Question: I use <URL> and I tried to implement MouseOverEvent and MouseOutEvent for a TouchPanel as the following example shows. It turns out the these events are not working on mobile devices like the iPhone.
On Desktop: Both events work when you have mouse button up or down.
On Mobile: Not working! MouseOverEvent is triggert when I perform a click.
Is there a Touch equivalent implementation for these events like TouchOverEvent or TouchOutEvent?
'''
public class MyTouchPanel extends TouchPanel
implements HasMouseOverHandlers, HasMouseOutHandlers {
@Override
public HandlerRegistration addMouseOverHandler(MouseOverHandler handler) {
return addDomHandler(handler, MouseOverEvent.getType());
}
@Override
public HandlerRegistration addMouseOutHandler(MouseOutHandler handler) {
return addDomHandler(handler, MouseOutEvent.getType());
}
}
'''
Edit: I know that there is TouchStartEvent and TouchEndEvent but they do not trigger if the touch start on a different element than you want the TouchStartEvent to be triggered.
See the following Image as an example. If you put your finger (on mobile) on the green area and swipe on the blue area without releasing your finger than the TouchStartEvent is not triggered on the blue area. The TouchEndEvent on the other hand is triggered on the blue area when you release your finger there.

Edit: I made a sample project with mgwt here: <URL>
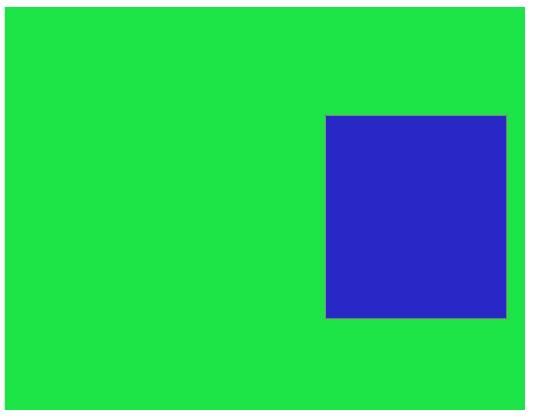
Answer: I would solve it like this:
- - - -
That's it. It should work in all browsers.